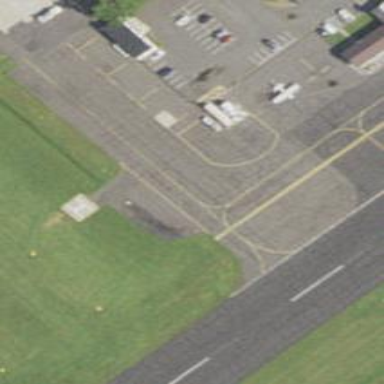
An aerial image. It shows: View of taxiway at the airport.